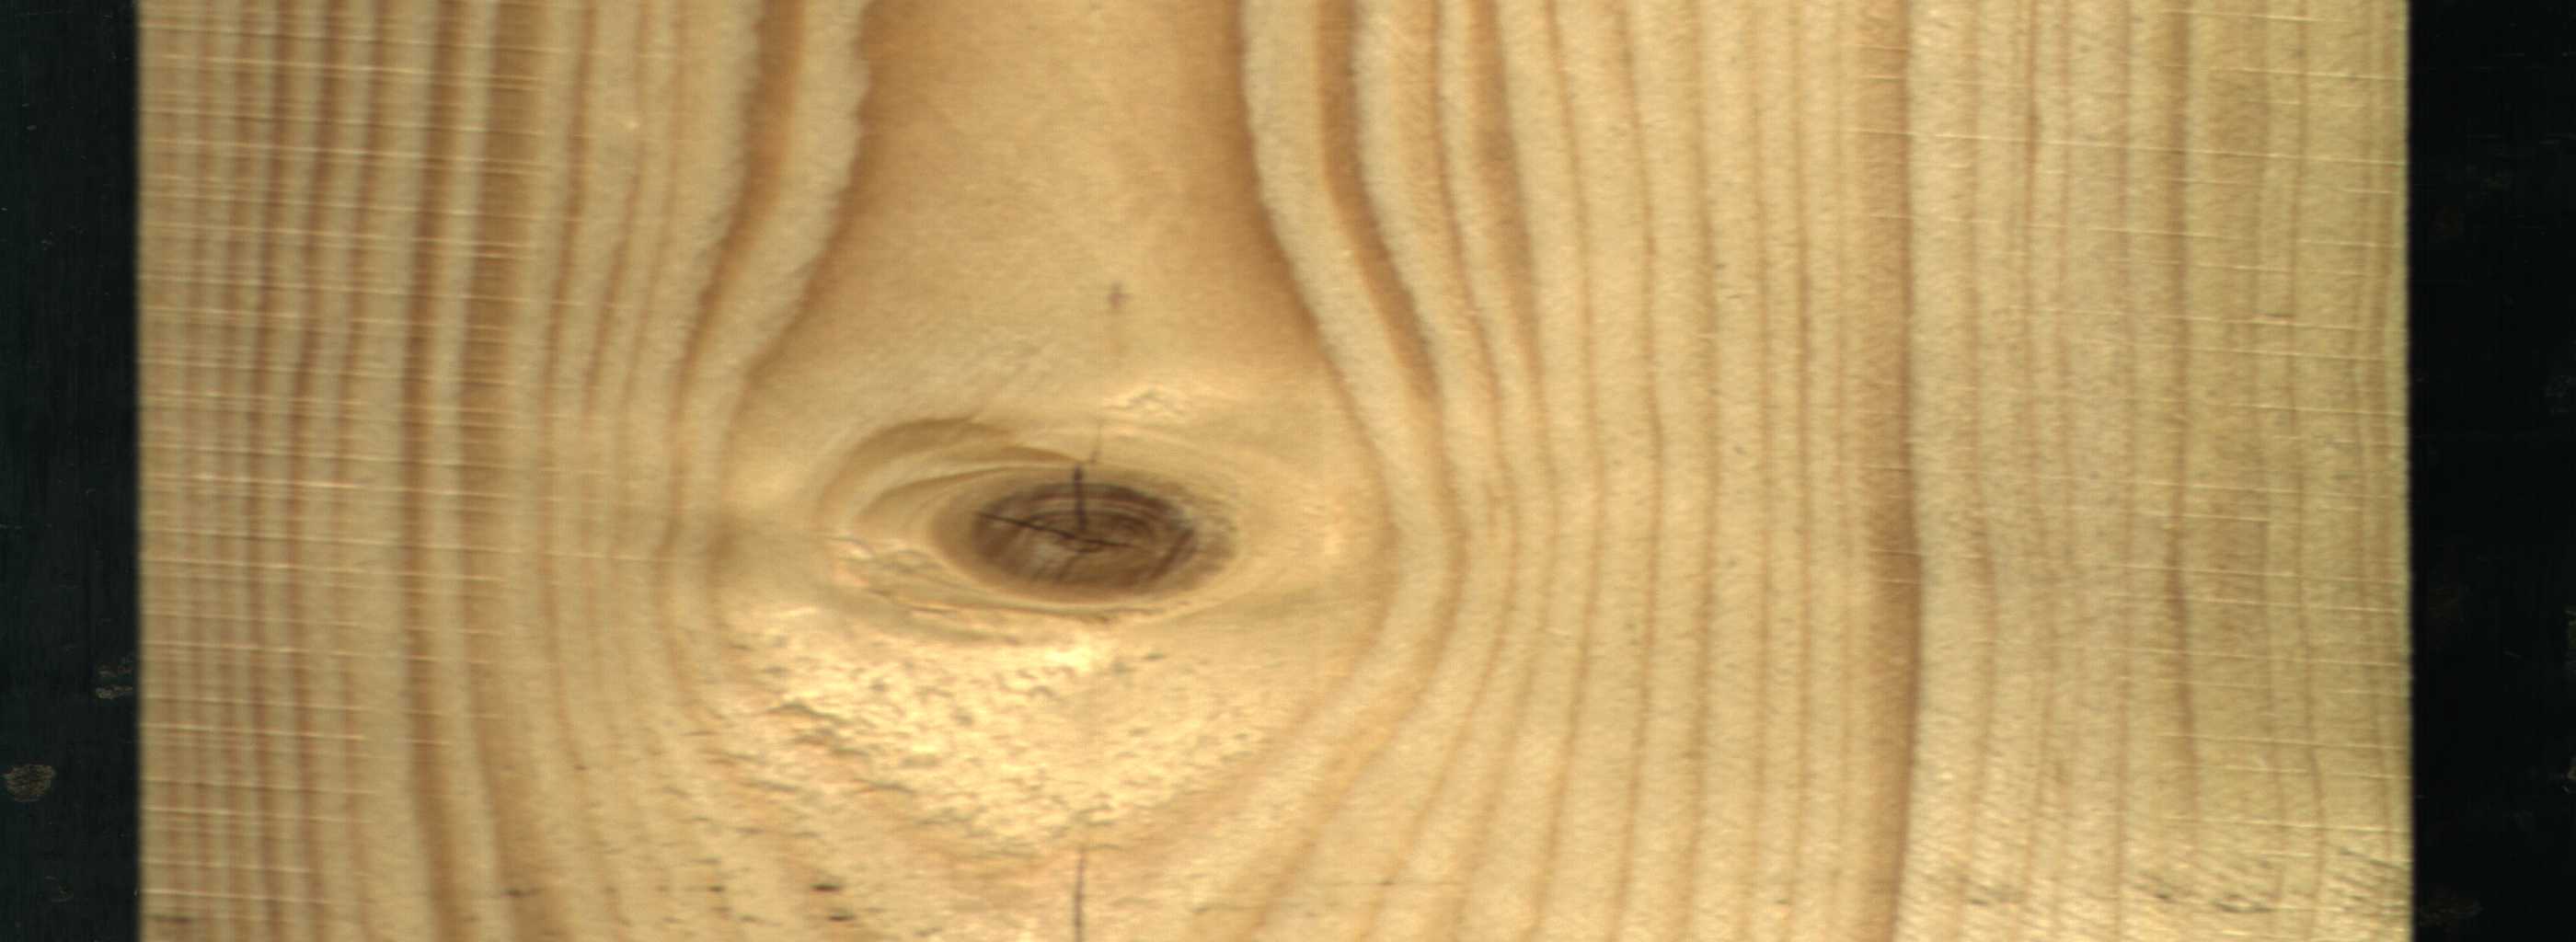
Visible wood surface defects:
knot_with_crack